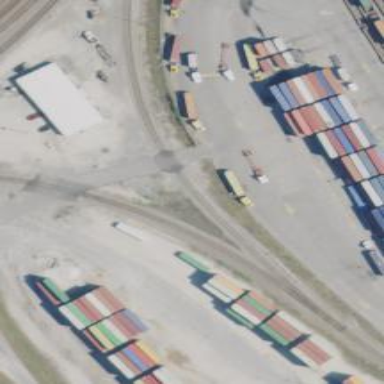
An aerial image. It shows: Rail spur service.